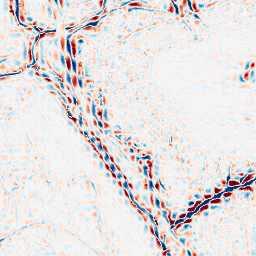
Category: wavelet
Decomposition family: wavelet_biorthogonal
Decomposition parameters: wavelet: bior3.5
level: 3
Upsampling method: lanczos
Upsampling parameters: scale: 8
Upsampling scale: 8